Question:
I think the design is straightforward so no explanation is required.
Question: Is there a way to inditcate the language of the 'name' column in 'courses' table? Maybe to link it with the 'languages' table?
Edit: Or maybe separate the name-language pare in another table with id and reference it in courses table?
Edit2: Course language and Name langauge may be different
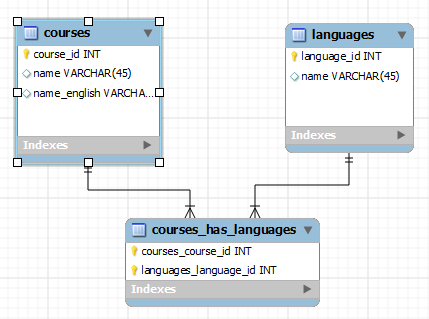
Answer: > Question: Is there a way to inditcate the language of the name column in courses table? Maybe to link it with the languages table?
There's no need. The following query will give you what you want:
'''
SELECT c.name, COALESCE(l.name,'default') as language
FROM courses c
LEFT JOIN courses_has_languages cl ON (cl.courses_course_id = c.course_id)
LEFT JOIN languages l ON (l.language_id = cl.languages_language_id)
'''
Of source it would be even better if you just rename your column names so the query can be rewritten to:
'''
SELECT c.name, COALESCE(l.name,'default') as language
FROM courses c
LEFT JOIN courses_has_languages cl ON (cl.course_id = c.id)
LEFT JOIN languages l ON (l.id = cl.language_id)
'''
But that's just my preference.